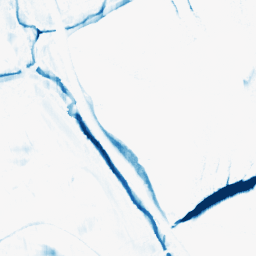
Category: morphological
Decomposition family: morphological_rect
Decomposition parameters: operation: closing
width: 5
height: 20
Upsampling method: bicubic
Upsampling parameters: scale: 2
Upsampling scale: 2